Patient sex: F
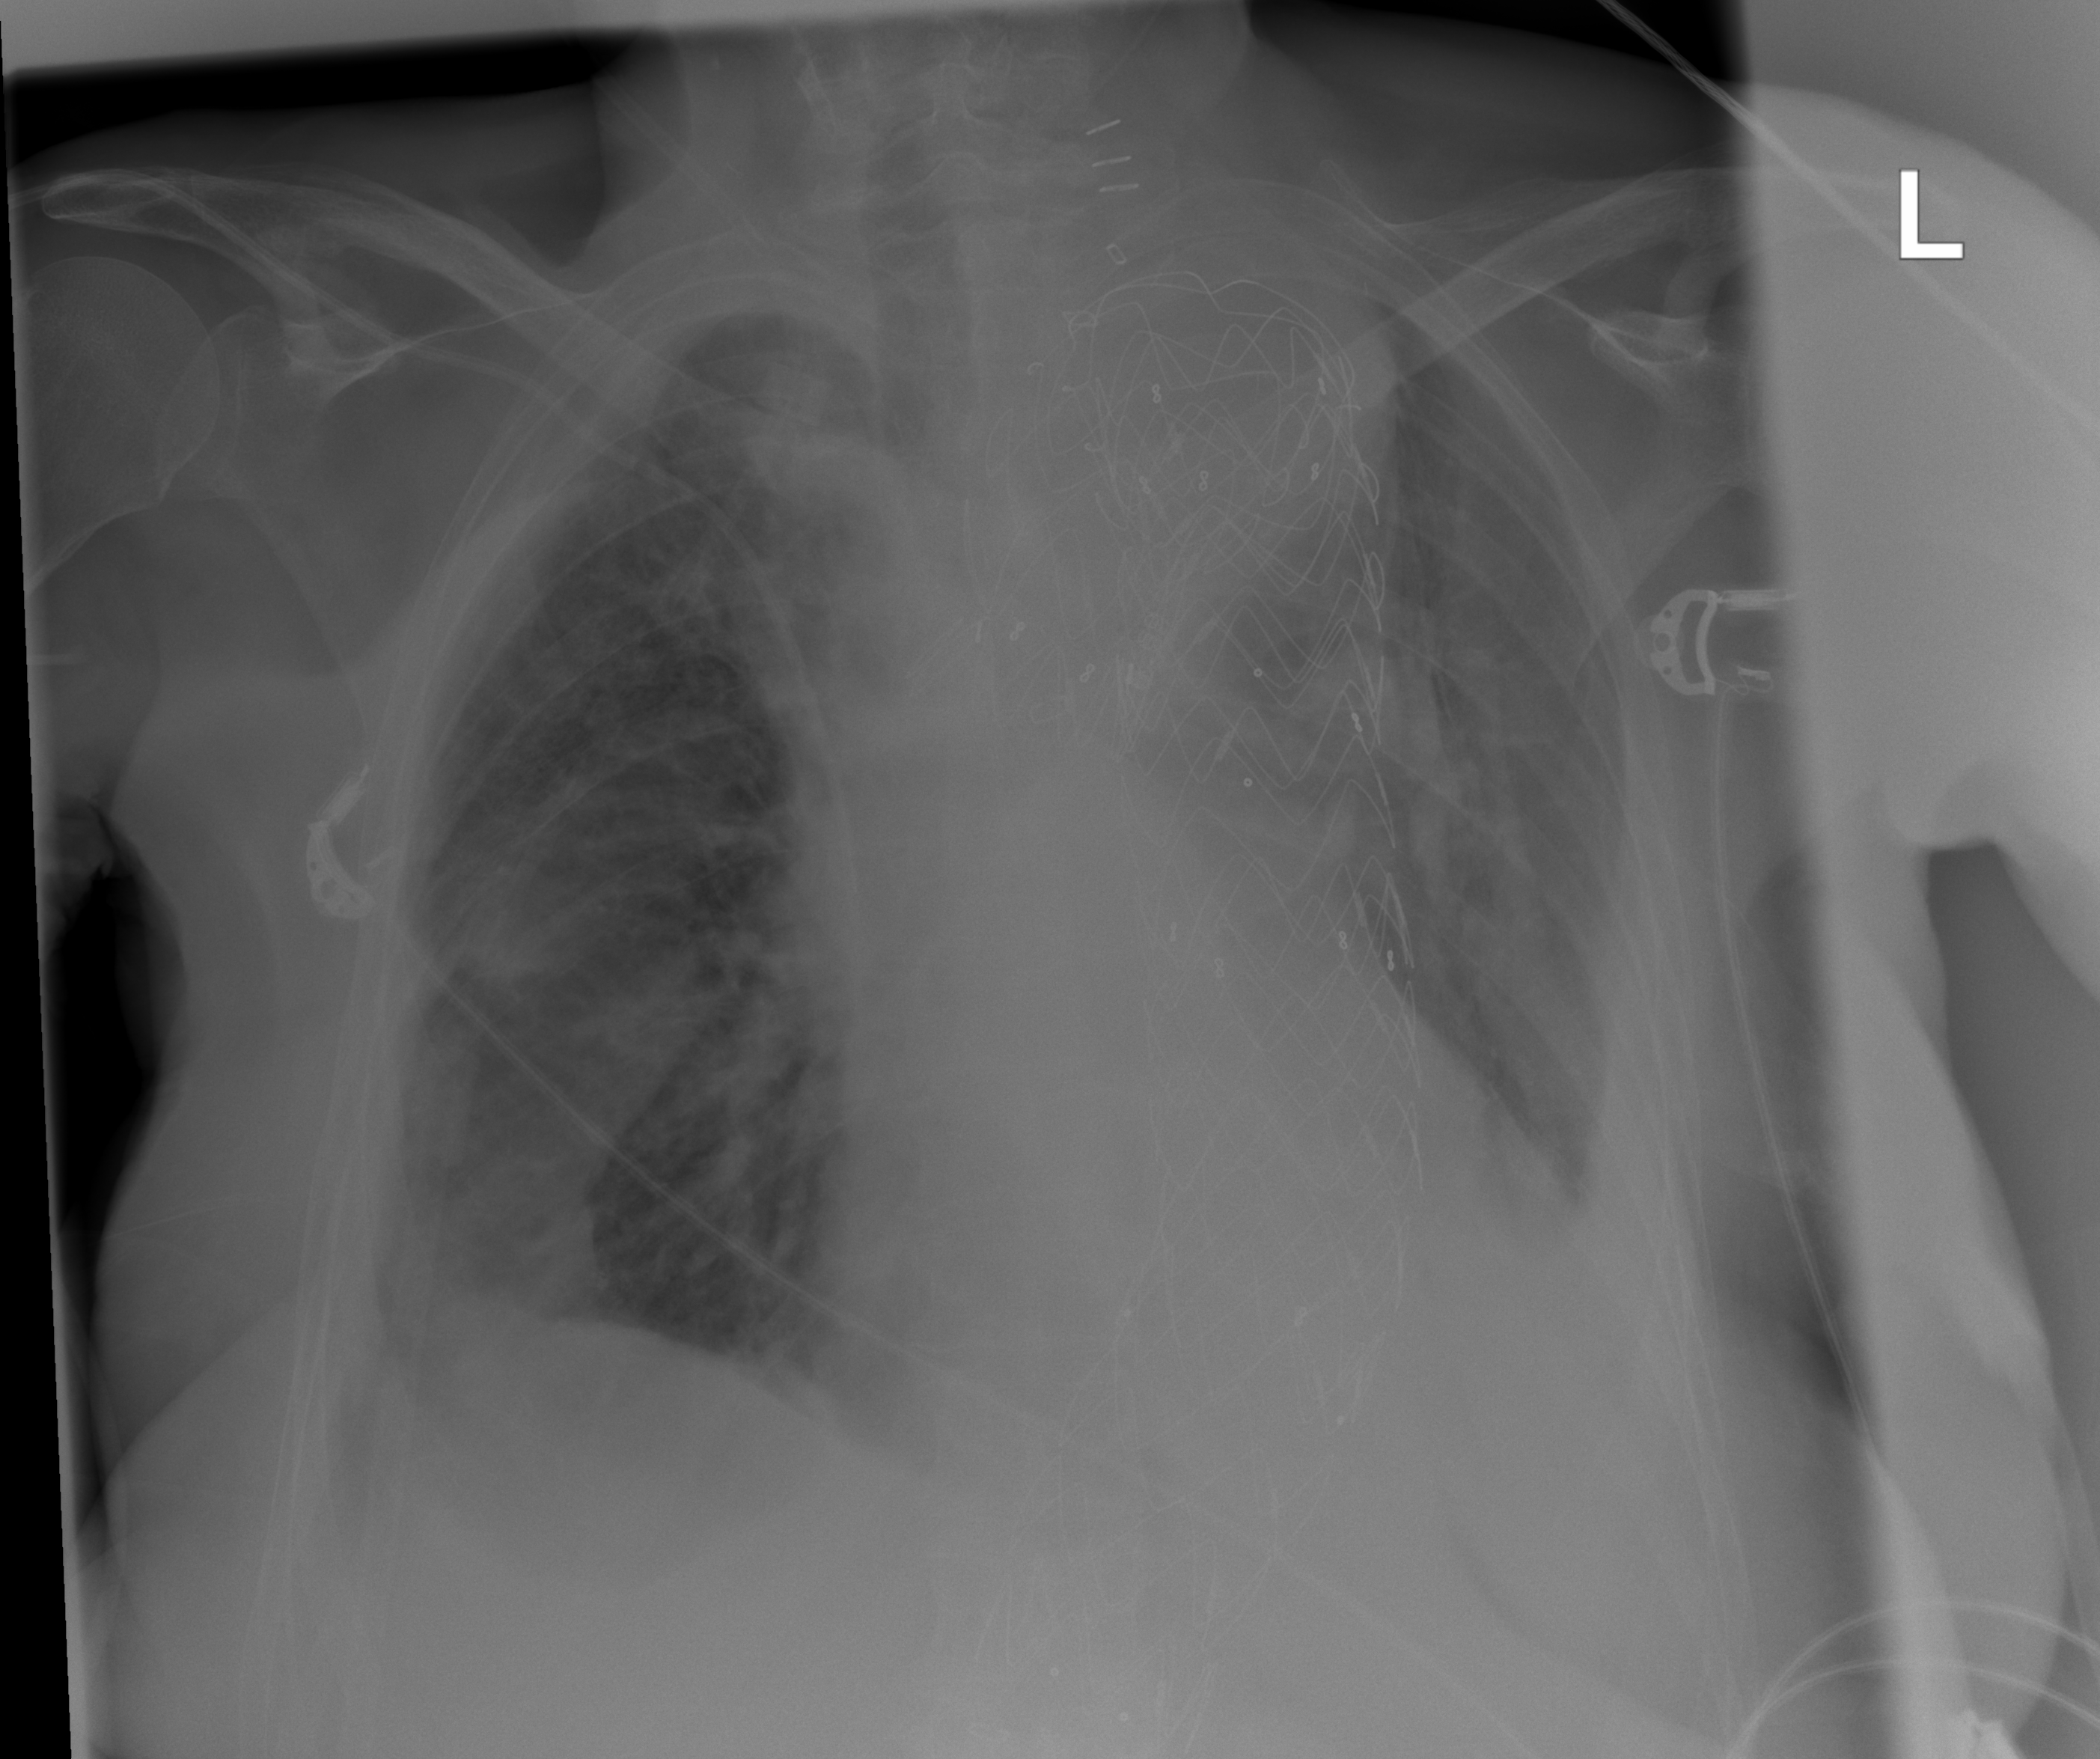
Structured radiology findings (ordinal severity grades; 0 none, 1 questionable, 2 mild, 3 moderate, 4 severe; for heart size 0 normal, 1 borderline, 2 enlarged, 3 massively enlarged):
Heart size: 0
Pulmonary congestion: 2
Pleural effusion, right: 2
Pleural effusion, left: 2
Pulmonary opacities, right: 2
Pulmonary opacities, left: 2
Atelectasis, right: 2
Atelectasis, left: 2